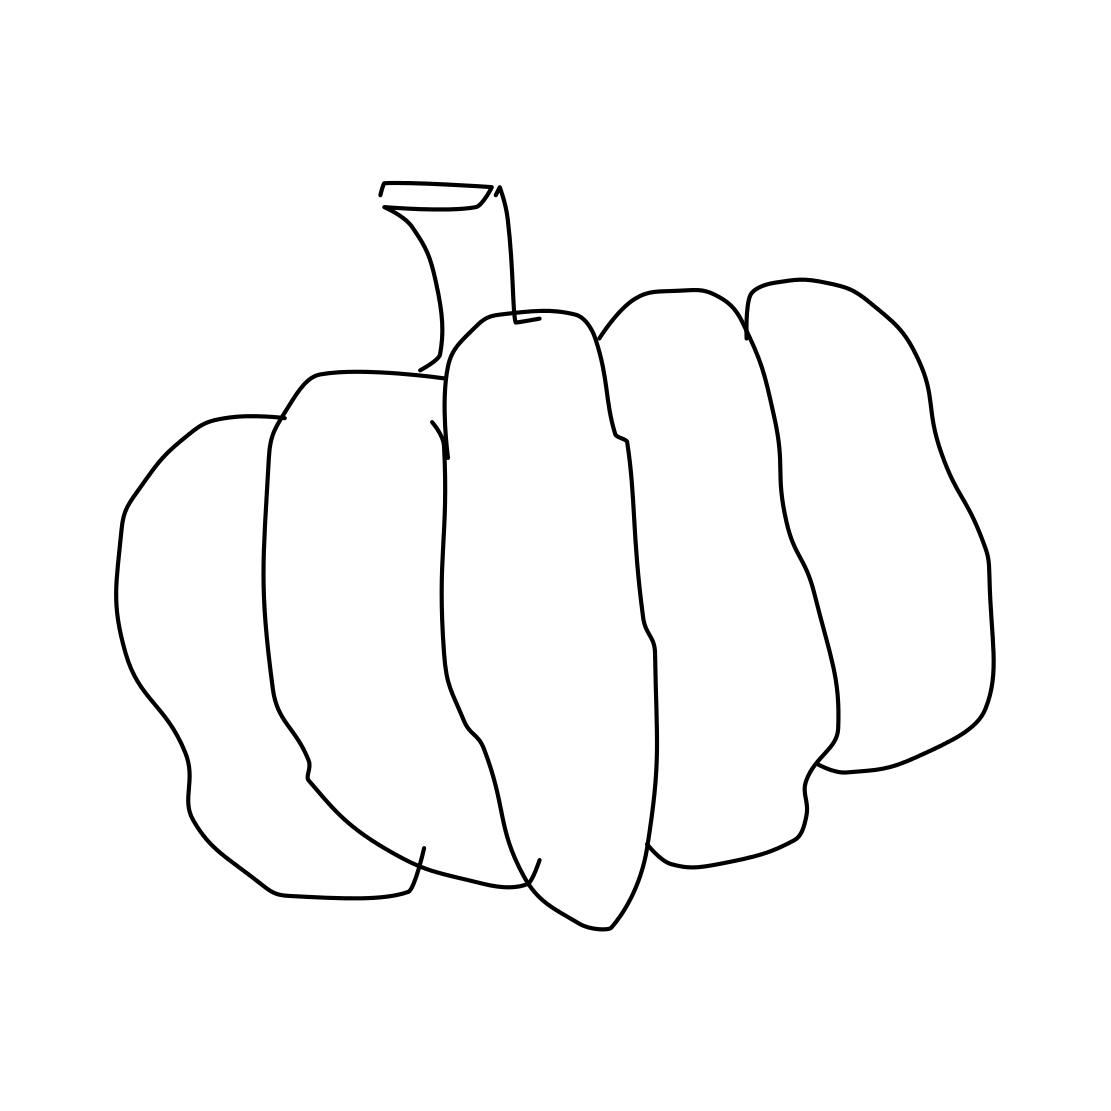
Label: pumpkin